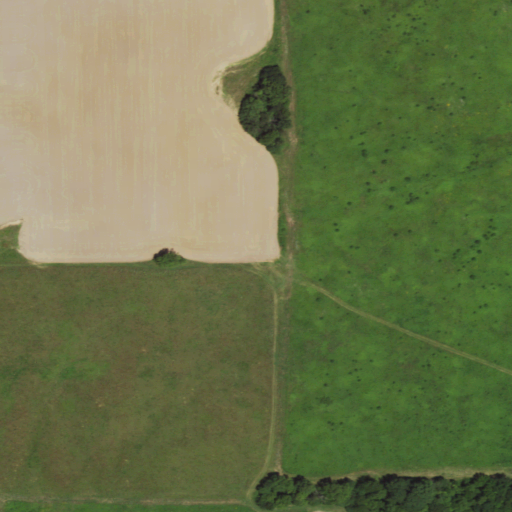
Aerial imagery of mountain in Illinois named Lowe Mound containing pasture, cultivated crops, deciduous forest, and mixed forest